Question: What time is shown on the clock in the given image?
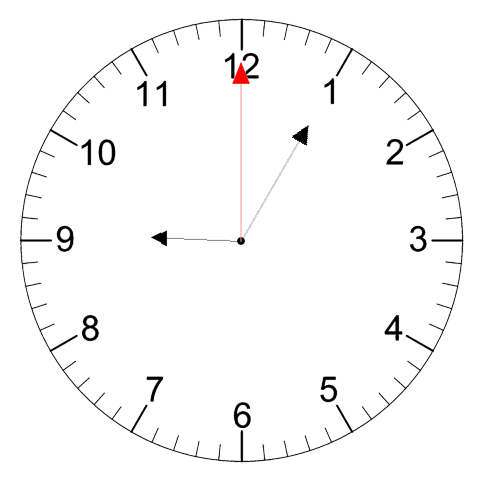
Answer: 09:05:00